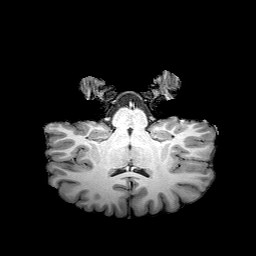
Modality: T1w
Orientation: sagittal
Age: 18
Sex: male
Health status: healthy